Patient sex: F
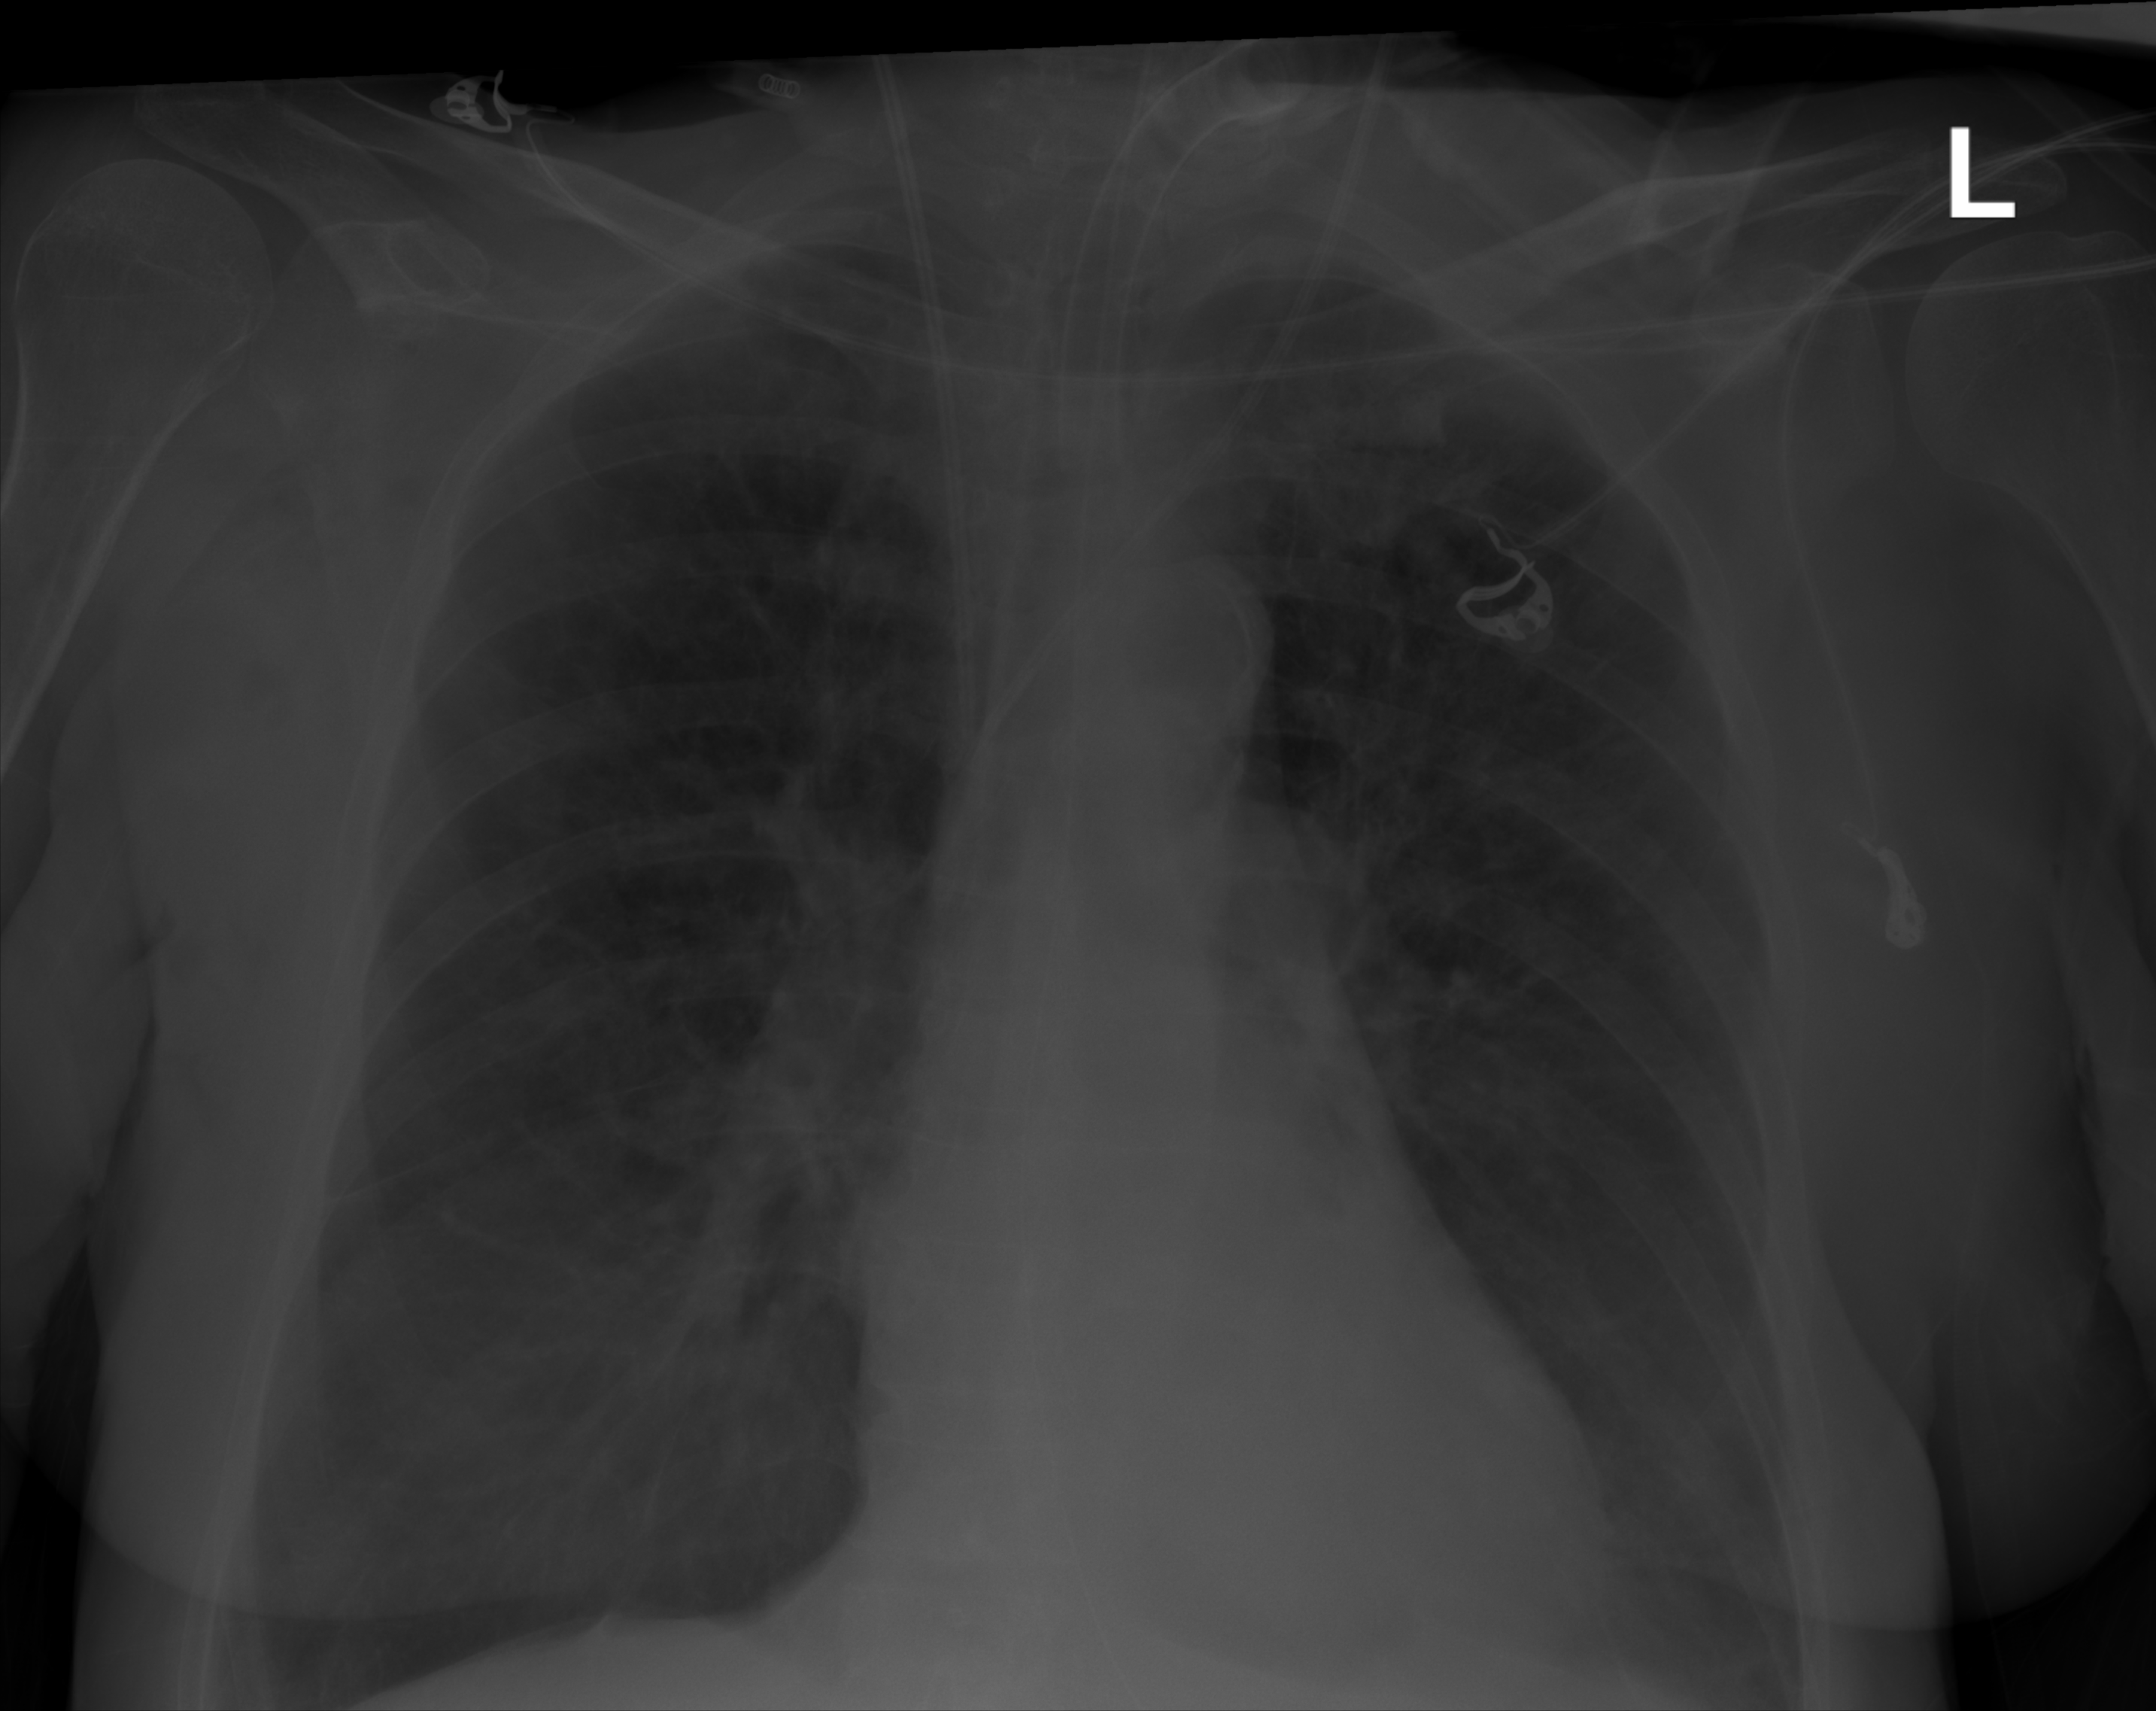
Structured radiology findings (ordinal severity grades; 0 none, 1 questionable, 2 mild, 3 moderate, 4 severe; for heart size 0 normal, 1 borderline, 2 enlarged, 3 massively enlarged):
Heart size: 0
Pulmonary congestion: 2
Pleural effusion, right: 1
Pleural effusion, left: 2
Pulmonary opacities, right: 0
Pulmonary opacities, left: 0
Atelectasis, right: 2
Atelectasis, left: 2